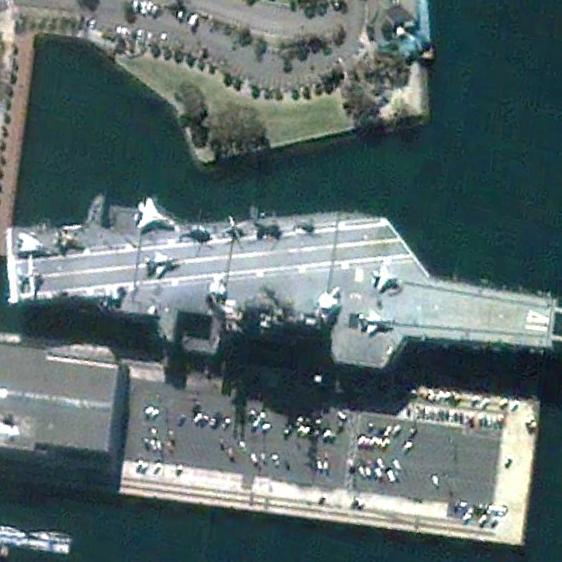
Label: aircraft_carrier